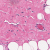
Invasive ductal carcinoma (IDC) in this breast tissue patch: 0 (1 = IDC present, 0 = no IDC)